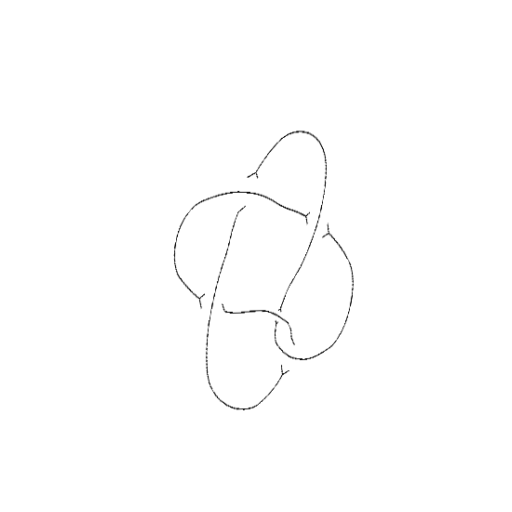
Crossing number: 5